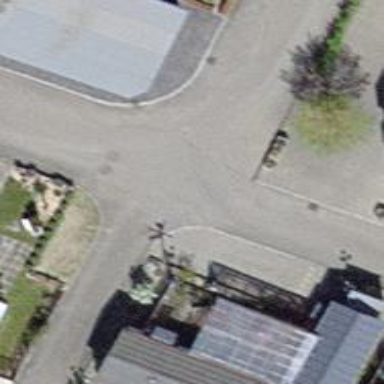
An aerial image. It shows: Asphalt alley road designated as service road.